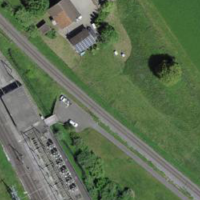
EUNIS habitat code: 52
Species observed at this site:
Salvia pratensis